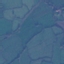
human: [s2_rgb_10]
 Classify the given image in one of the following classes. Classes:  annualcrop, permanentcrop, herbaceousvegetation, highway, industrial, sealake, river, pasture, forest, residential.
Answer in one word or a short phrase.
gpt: Pasture